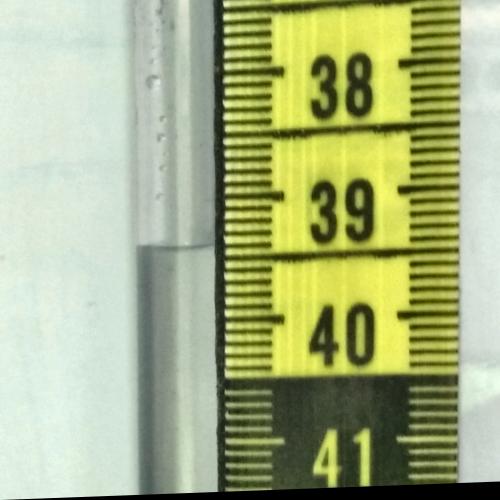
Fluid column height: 39.4 cm